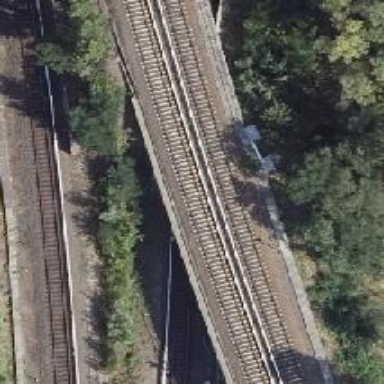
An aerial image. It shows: Bridge for light rail electrified railway.